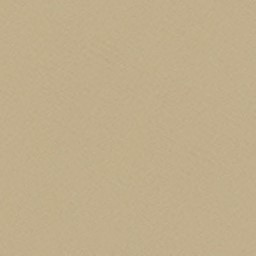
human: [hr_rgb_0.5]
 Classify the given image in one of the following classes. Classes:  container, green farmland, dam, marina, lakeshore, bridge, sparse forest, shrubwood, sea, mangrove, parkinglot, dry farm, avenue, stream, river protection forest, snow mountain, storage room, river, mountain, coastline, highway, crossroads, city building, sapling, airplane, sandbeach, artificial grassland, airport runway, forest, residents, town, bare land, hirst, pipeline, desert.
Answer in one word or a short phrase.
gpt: desert